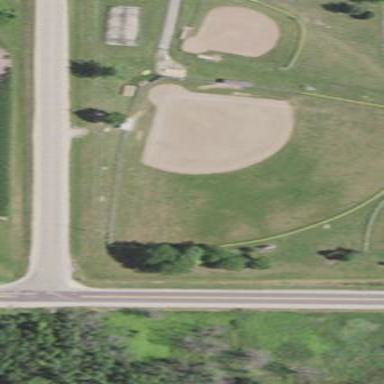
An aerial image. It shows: Baseball pitch for leisure land activities.